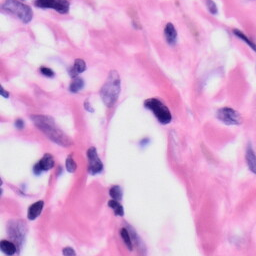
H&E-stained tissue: Skin